Question: I just downloaded IntelJ CE which can create android app but at some step it asks me to add android sdk but when I select a directory where I installed it refuses to accept it so what should I ebnter ?

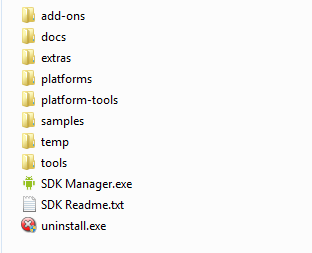
Answer: Did you actually run 'SDK Manager.exe' to download any Android platform files first? After any platform files are downloaded you should specify the root SDK directory (the one which contains 'SDK Manager.exe' file) and IDEA will list the available platforms to choose from.